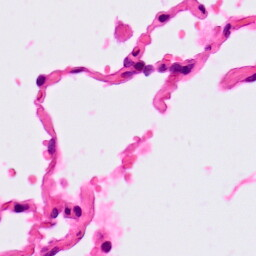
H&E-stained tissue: Lung